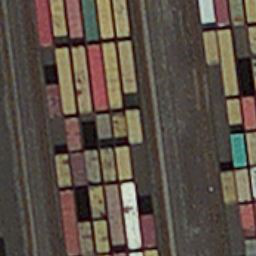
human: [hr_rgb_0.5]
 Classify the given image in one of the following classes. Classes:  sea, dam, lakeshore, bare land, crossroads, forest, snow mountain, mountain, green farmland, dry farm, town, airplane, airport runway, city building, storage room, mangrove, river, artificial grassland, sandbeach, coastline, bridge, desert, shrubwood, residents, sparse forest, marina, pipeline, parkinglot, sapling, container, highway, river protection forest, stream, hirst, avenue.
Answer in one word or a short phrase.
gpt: container